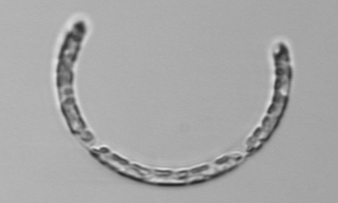
Label: Guinardia_striata